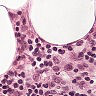
Metastatic tissue present: no